Question: I'm using Python to read extra large files (.csv) and insert each one on MySQL using PyMySQL.
On Windows, when I run the (same) script on Anaconda Spider, the speed of execution is more than 3000 lines per second.
On production server (a better hardware) running Ubuntu 20.04, the speed downs to 100 lines per second.
I have an homolog server with a poor hardware. On this homolog server the speed is over than 2500 lines per second.
Is there something that I have not seen?
My server lspcu:

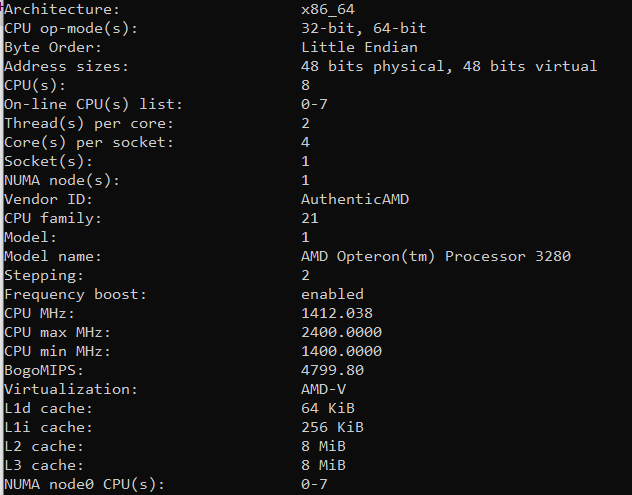
Answer: I read about PyMySQL and MySQL drivers on Ubuntu 20.X and proceeded with a downgrade on the server. Ubuntu 18.04. The speed of insertions was reached. About 4K lines/second on my Python scripts.